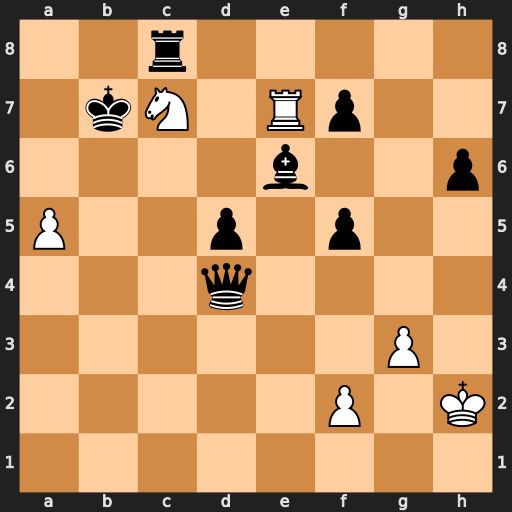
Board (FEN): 2r5/1kN1Rp2/4b2p/P2p1p2/3q4/6P1/5P1K/8
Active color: w
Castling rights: -
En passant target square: -
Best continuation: Nxe6+ Ka6 Nxd4